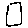
Label: square